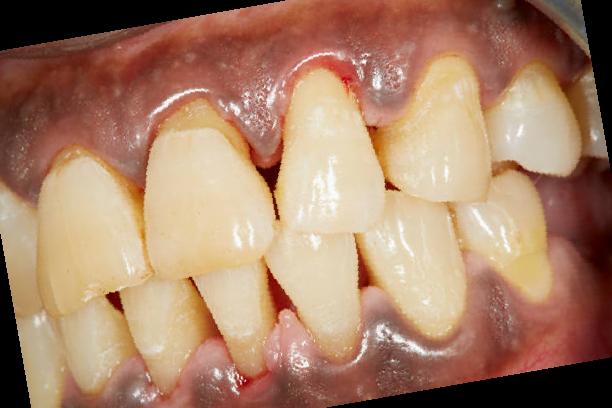
Condition: Gingivitis